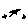
Label: star